Aerial crown-view tile of a tropical tree (Barro Colorado Island, Panama), acquired 20250715:
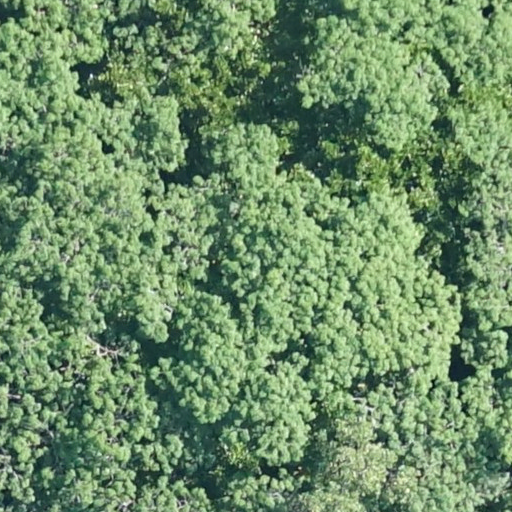
Species: Ceiba pentandra
GBIF accepted scientific name: Ceiba pentandra
Crown area: 1192.114 m²